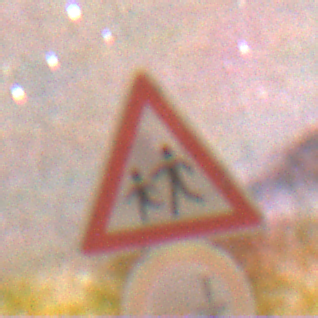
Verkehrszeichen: KinderRechts
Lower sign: VerbotUeberholenEinspurigeFahrzeuge
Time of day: Night
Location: Outdoor (Nature)
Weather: Clear
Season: NotSpecified
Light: Natural